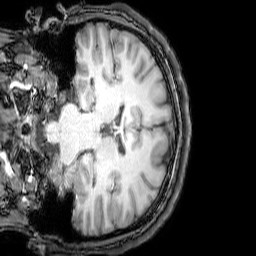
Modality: T1w
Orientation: coronal
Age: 22
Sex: male
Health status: healthy
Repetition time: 0.081 s
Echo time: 0.037 s